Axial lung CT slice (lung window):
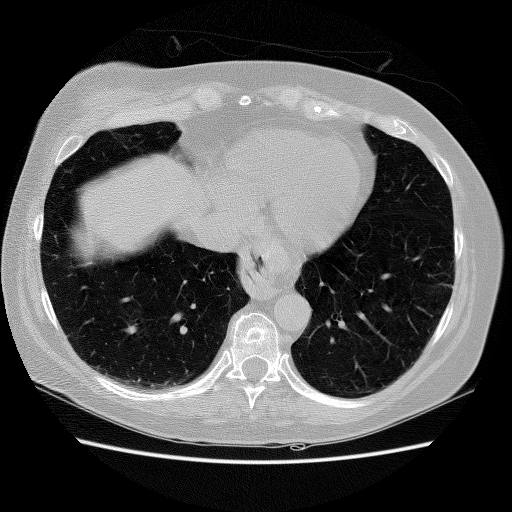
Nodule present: no